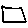
Label: square